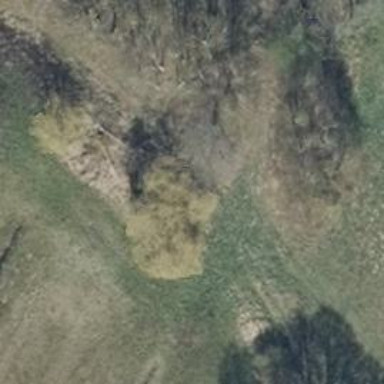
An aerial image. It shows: Hunting stand.